Interaction volume radius: 10 \u00c5
Interaction volume height: 15 \u00c5
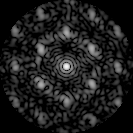
Disorder parameter: 0.5075